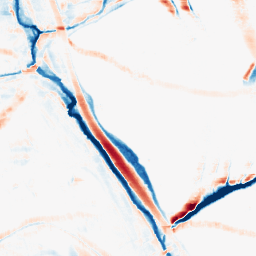
Category: morphological
Decomposition family: morphological_rect
Decomposition parameters: operation: average
width: 20
height: 10
Upsampling method: linear_exact
Upsampling parameters: scale: 4
Upsampling scale: 4